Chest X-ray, PA view. Patient: 57 years old, sex F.
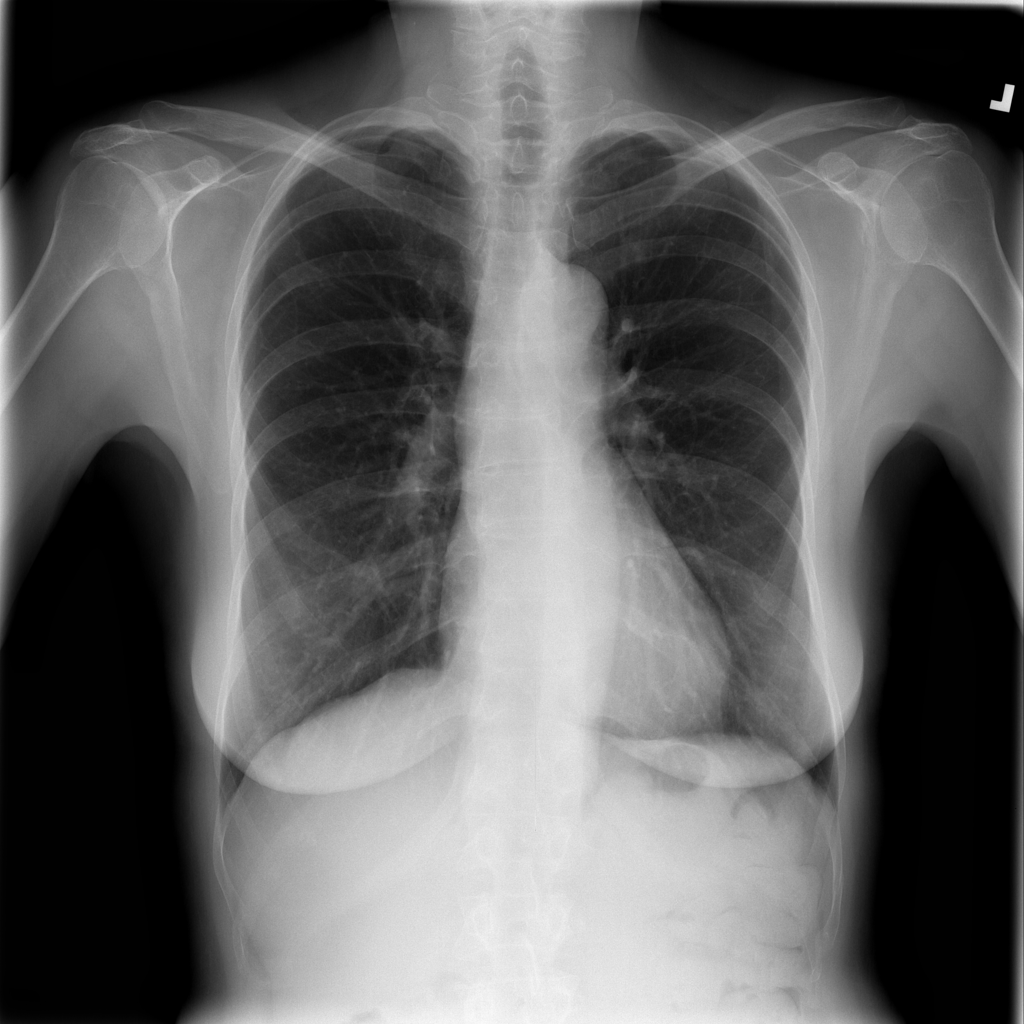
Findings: No Finding